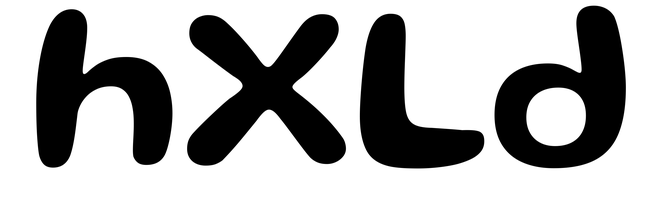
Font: Gluten_Medium